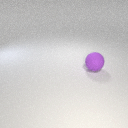
large purple rubber sphere